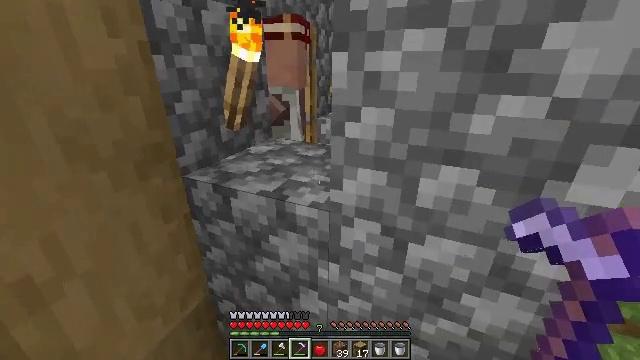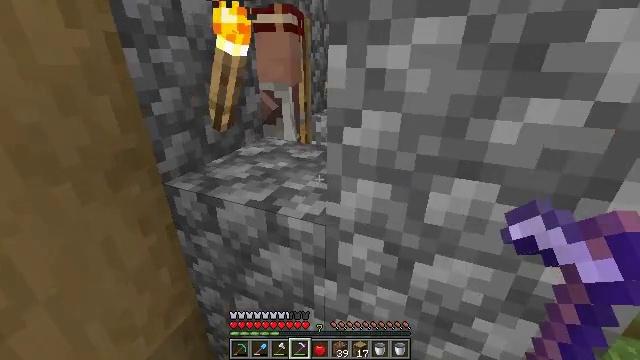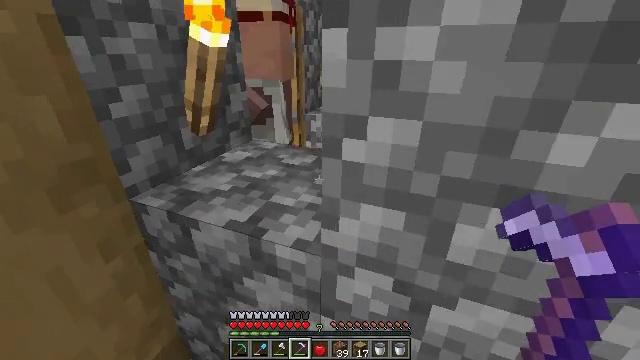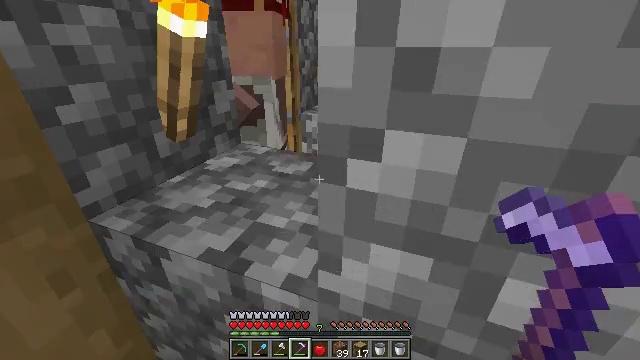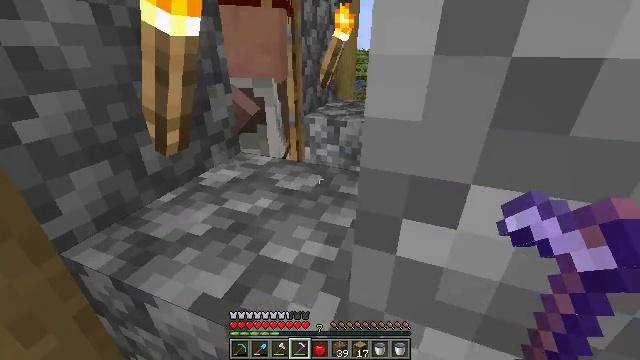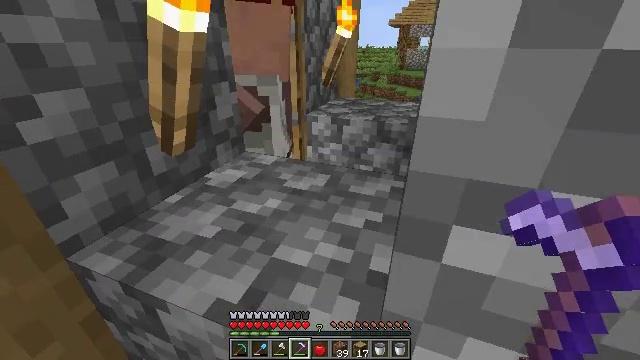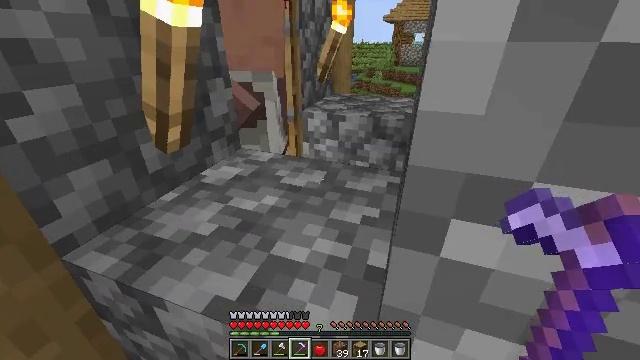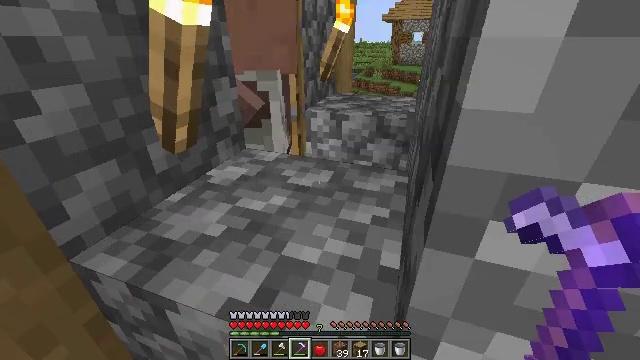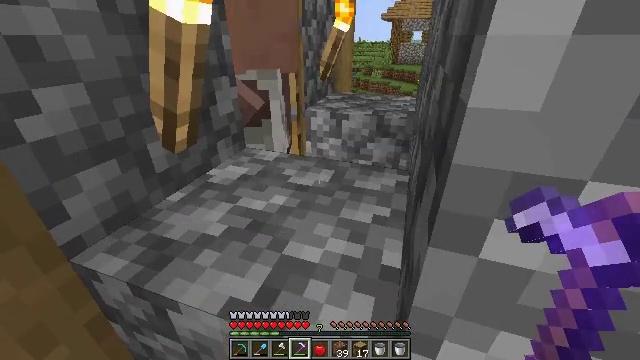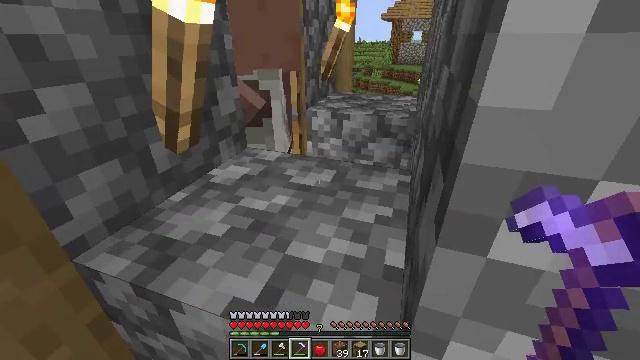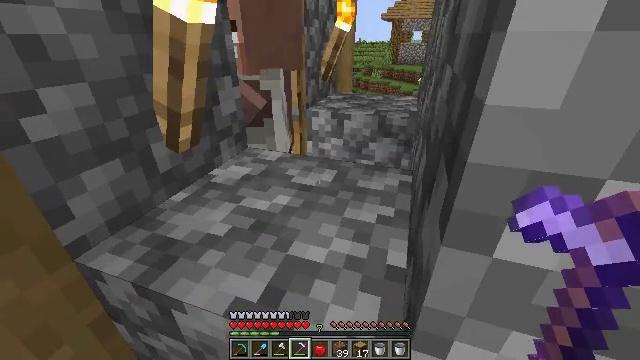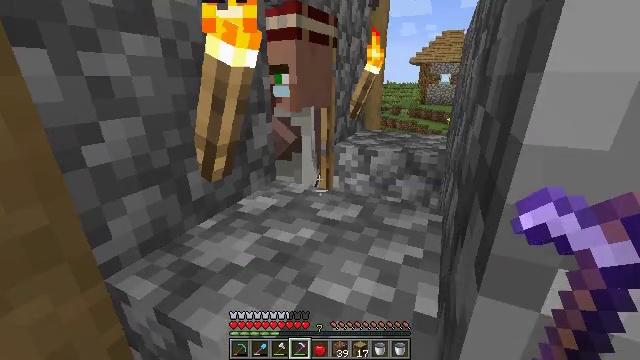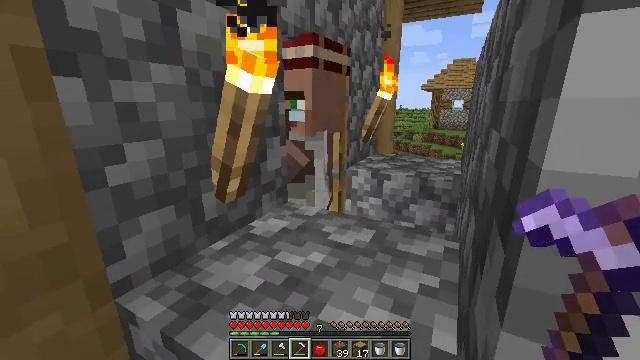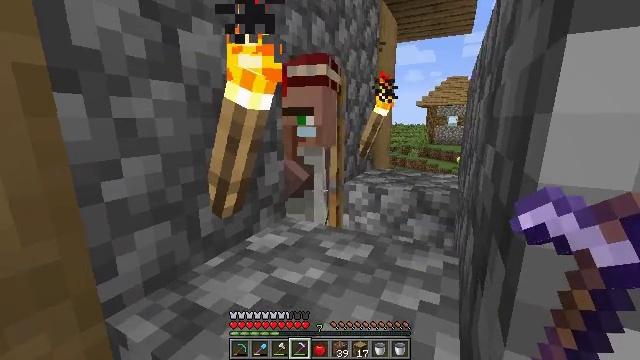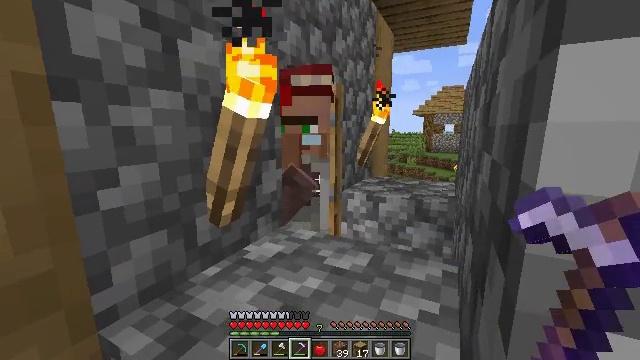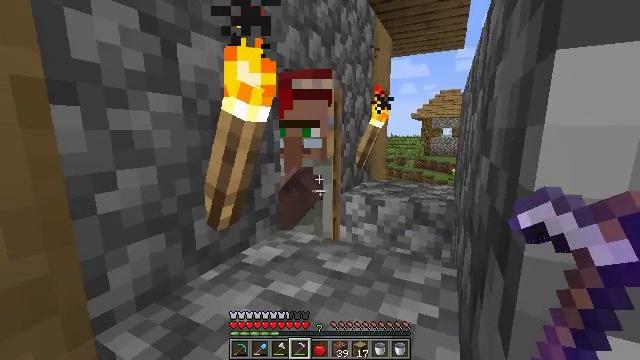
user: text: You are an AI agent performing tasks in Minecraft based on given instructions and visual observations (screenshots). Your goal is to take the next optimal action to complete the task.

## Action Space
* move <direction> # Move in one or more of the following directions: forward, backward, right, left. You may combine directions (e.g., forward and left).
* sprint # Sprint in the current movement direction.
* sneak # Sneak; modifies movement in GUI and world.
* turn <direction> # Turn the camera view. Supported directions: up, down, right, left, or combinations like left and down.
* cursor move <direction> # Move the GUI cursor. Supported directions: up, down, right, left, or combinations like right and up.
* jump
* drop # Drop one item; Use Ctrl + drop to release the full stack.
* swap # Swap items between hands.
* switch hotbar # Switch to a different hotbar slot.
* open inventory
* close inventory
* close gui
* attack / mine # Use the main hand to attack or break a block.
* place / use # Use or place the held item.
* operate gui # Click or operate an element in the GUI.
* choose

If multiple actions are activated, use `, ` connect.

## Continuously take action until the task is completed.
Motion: motion action
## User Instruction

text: Mine the sugar cane near rivers.
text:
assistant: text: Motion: move forward, turn right and down
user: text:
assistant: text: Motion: move forward, turn right and down
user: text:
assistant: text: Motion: move forward
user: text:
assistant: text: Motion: move forward
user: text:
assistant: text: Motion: no_op
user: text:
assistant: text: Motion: turn right
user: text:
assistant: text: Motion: no_op
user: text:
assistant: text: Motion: no_op
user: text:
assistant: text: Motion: no_op
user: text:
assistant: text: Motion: no_op
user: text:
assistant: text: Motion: turn left and up
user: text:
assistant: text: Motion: turn left and up
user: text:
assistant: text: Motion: turn up
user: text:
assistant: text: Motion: turn up
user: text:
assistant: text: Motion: use / place
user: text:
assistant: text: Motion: use / place
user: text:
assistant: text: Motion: use / place
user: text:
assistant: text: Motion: use / place
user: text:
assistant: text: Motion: no_op
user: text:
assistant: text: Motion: open gui
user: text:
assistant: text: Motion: no_op
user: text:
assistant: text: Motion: no_op
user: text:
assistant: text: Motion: no_op
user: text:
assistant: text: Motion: no_op
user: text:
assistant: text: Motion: no_op
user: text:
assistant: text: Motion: no_op
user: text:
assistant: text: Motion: no_op
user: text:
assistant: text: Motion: no_op
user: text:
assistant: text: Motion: cursor move left and up
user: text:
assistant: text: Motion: cursor move left and up